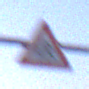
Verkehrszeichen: KinderRechts
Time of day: SunriseSunset
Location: Outdoor (Nature)
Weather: Clear
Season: NotSpecified
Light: Natural